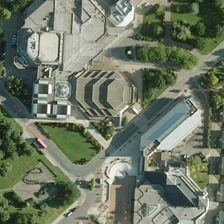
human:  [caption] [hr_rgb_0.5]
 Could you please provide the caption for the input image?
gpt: these buildings belong to the school buildings .

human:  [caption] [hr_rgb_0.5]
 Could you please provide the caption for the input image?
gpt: there are a lot of trees and grass in the school .

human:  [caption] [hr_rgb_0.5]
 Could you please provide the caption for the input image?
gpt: these buildings belong to the school buildings .

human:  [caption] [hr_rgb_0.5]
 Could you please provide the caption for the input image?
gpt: there are a lot of trees and grass in the school .

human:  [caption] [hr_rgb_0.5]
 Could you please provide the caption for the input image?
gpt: these buildings belong to the school buildings .